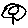
Label: flower